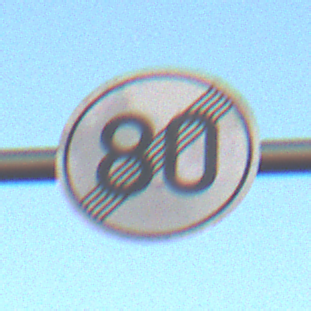
Verkehrszeichen: EndeGeschwindigkeit80
Umgebung: Outdoor, Nature
Tageszeit: SunriseSunset
Wetter: Clear
Licht: Natural
Jahreszeit: Winter
Kontrast: LowContrast